Question: What is the maximum amount of money that can be robbed from the houses? The neighbour houses cannot be robbed at the same time.
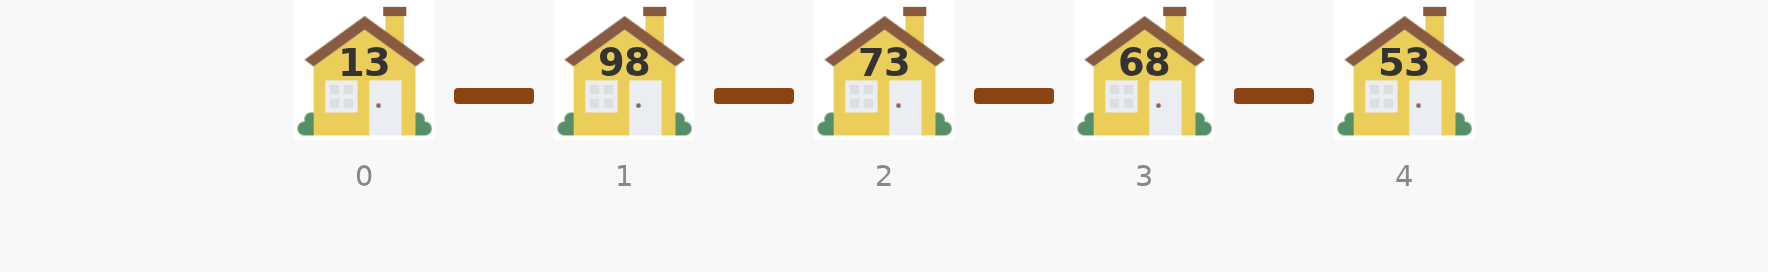
Answer: 166